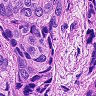
Metastatic tissue present: yes